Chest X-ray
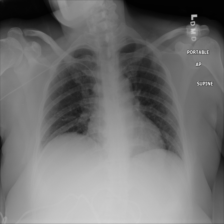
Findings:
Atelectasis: negative
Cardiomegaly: negative
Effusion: negative
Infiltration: negative
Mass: negative
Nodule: positive
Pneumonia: negative
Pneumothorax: negative
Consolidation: negative
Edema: negative
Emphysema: negative
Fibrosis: negative
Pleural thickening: negative
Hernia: negative